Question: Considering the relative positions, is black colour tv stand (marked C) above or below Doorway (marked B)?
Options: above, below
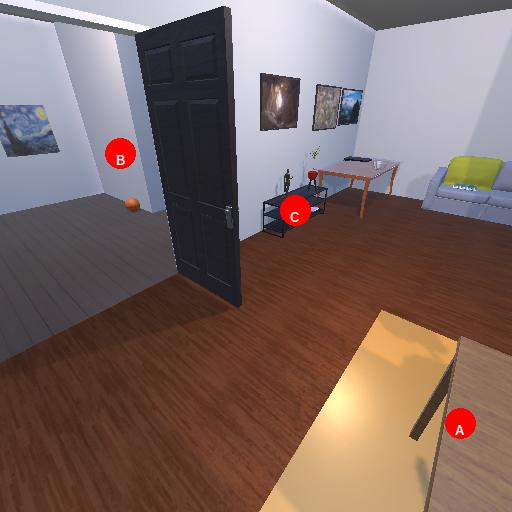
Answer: above